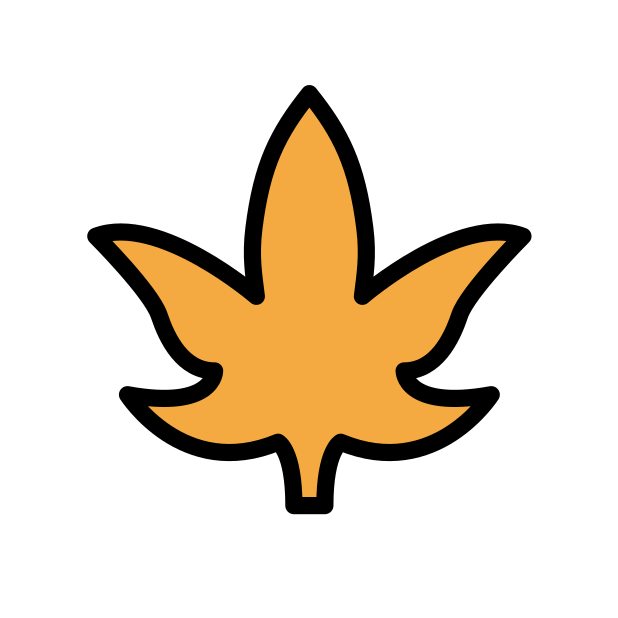
maple leaf